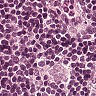
Metastatic tissue present: no